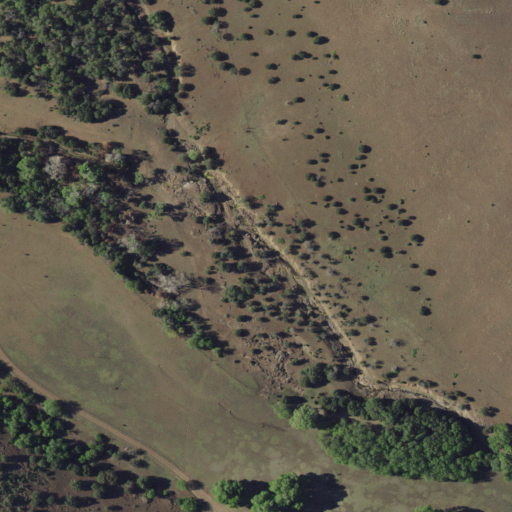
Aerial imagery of valley in New Mexico named O L D Canyon containing shrub and evergreen forest